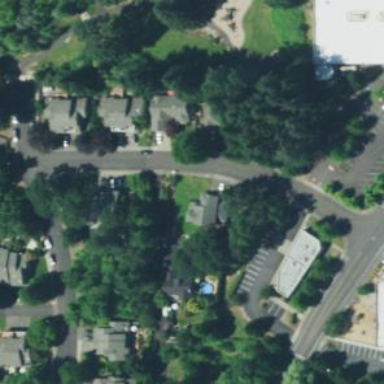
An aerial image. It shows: Residential area consisting of single-family homes.